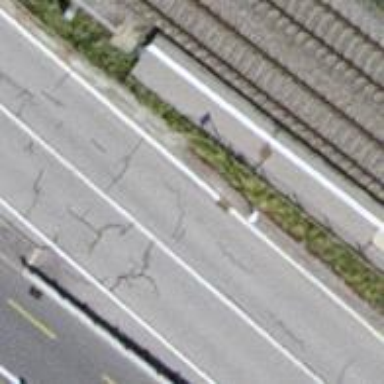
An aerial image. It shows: Retaining wall.